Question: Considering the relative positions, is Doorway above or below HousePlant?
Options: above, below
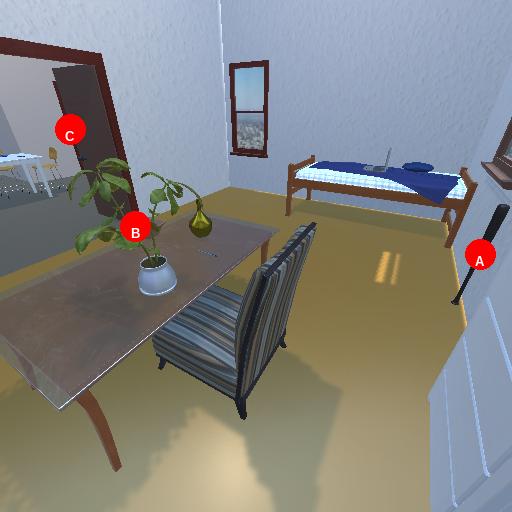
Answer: above